Interaction volume radius: 10 \u00c5
Interaction volume height: 15 \u00c5
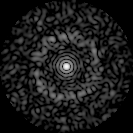
Disorder parameter: 0.8297